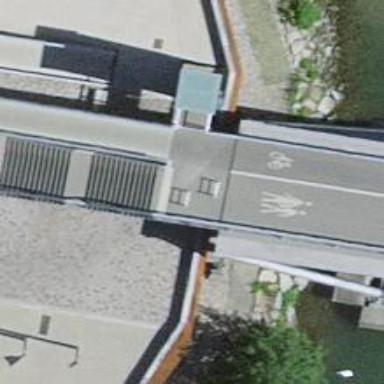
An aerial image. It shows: Single cycle barrier.